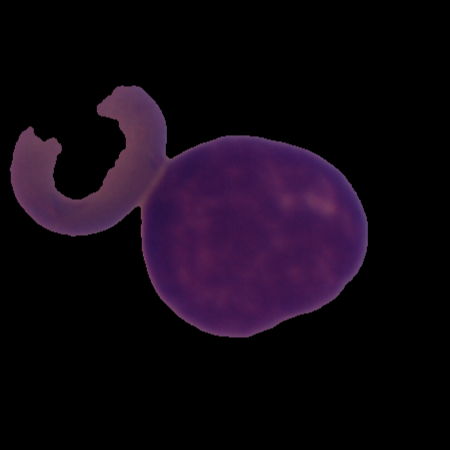
Label: cancer